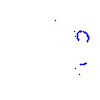
Particle: proton